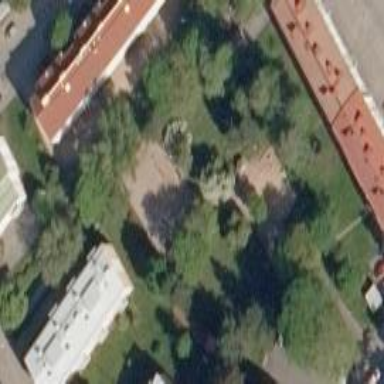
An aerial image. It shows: Park.